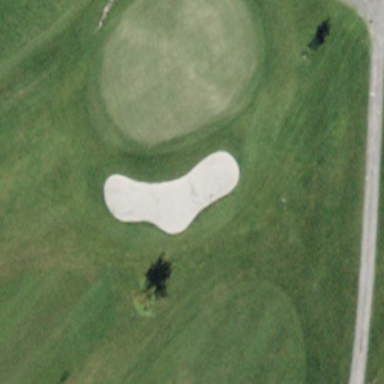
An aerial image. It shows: Green golf area with grass land use.